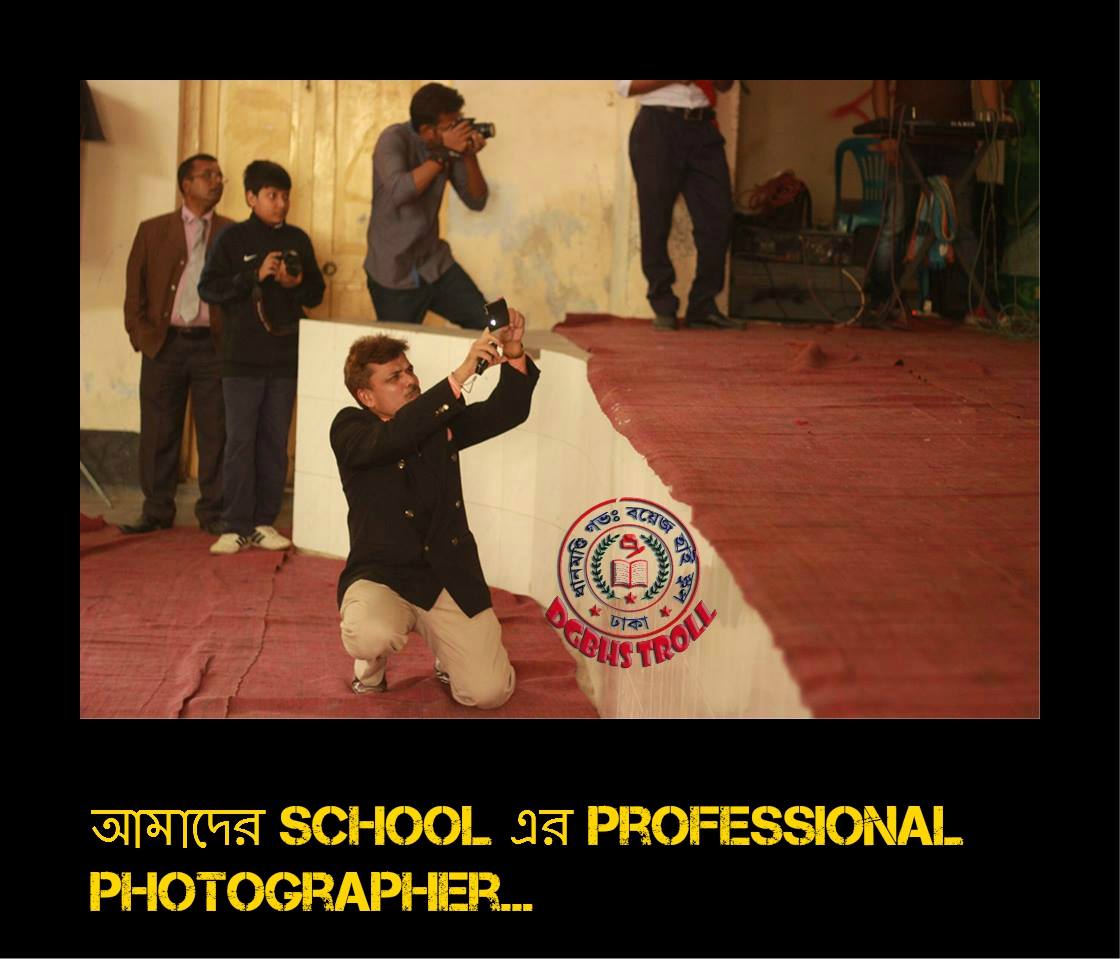
Caption: আমাদের SCHOOL  এর PROFESSIONAL  PHOTOGRAPHER...
Label: non-hate